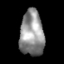
Tissue: skin
Cell type: Epithelial cells
Senescence score: 0.2334
Nuclear area (px): 1067
Mean DAPI intensity: 144.814